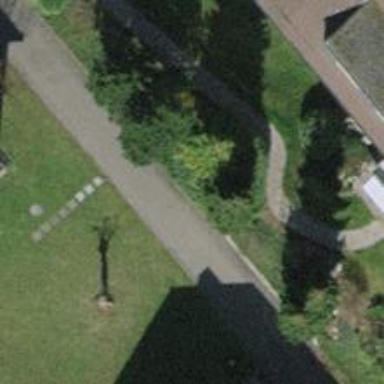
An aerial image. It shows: Urban tree adds touch of nature to the surroundings.